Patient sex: M
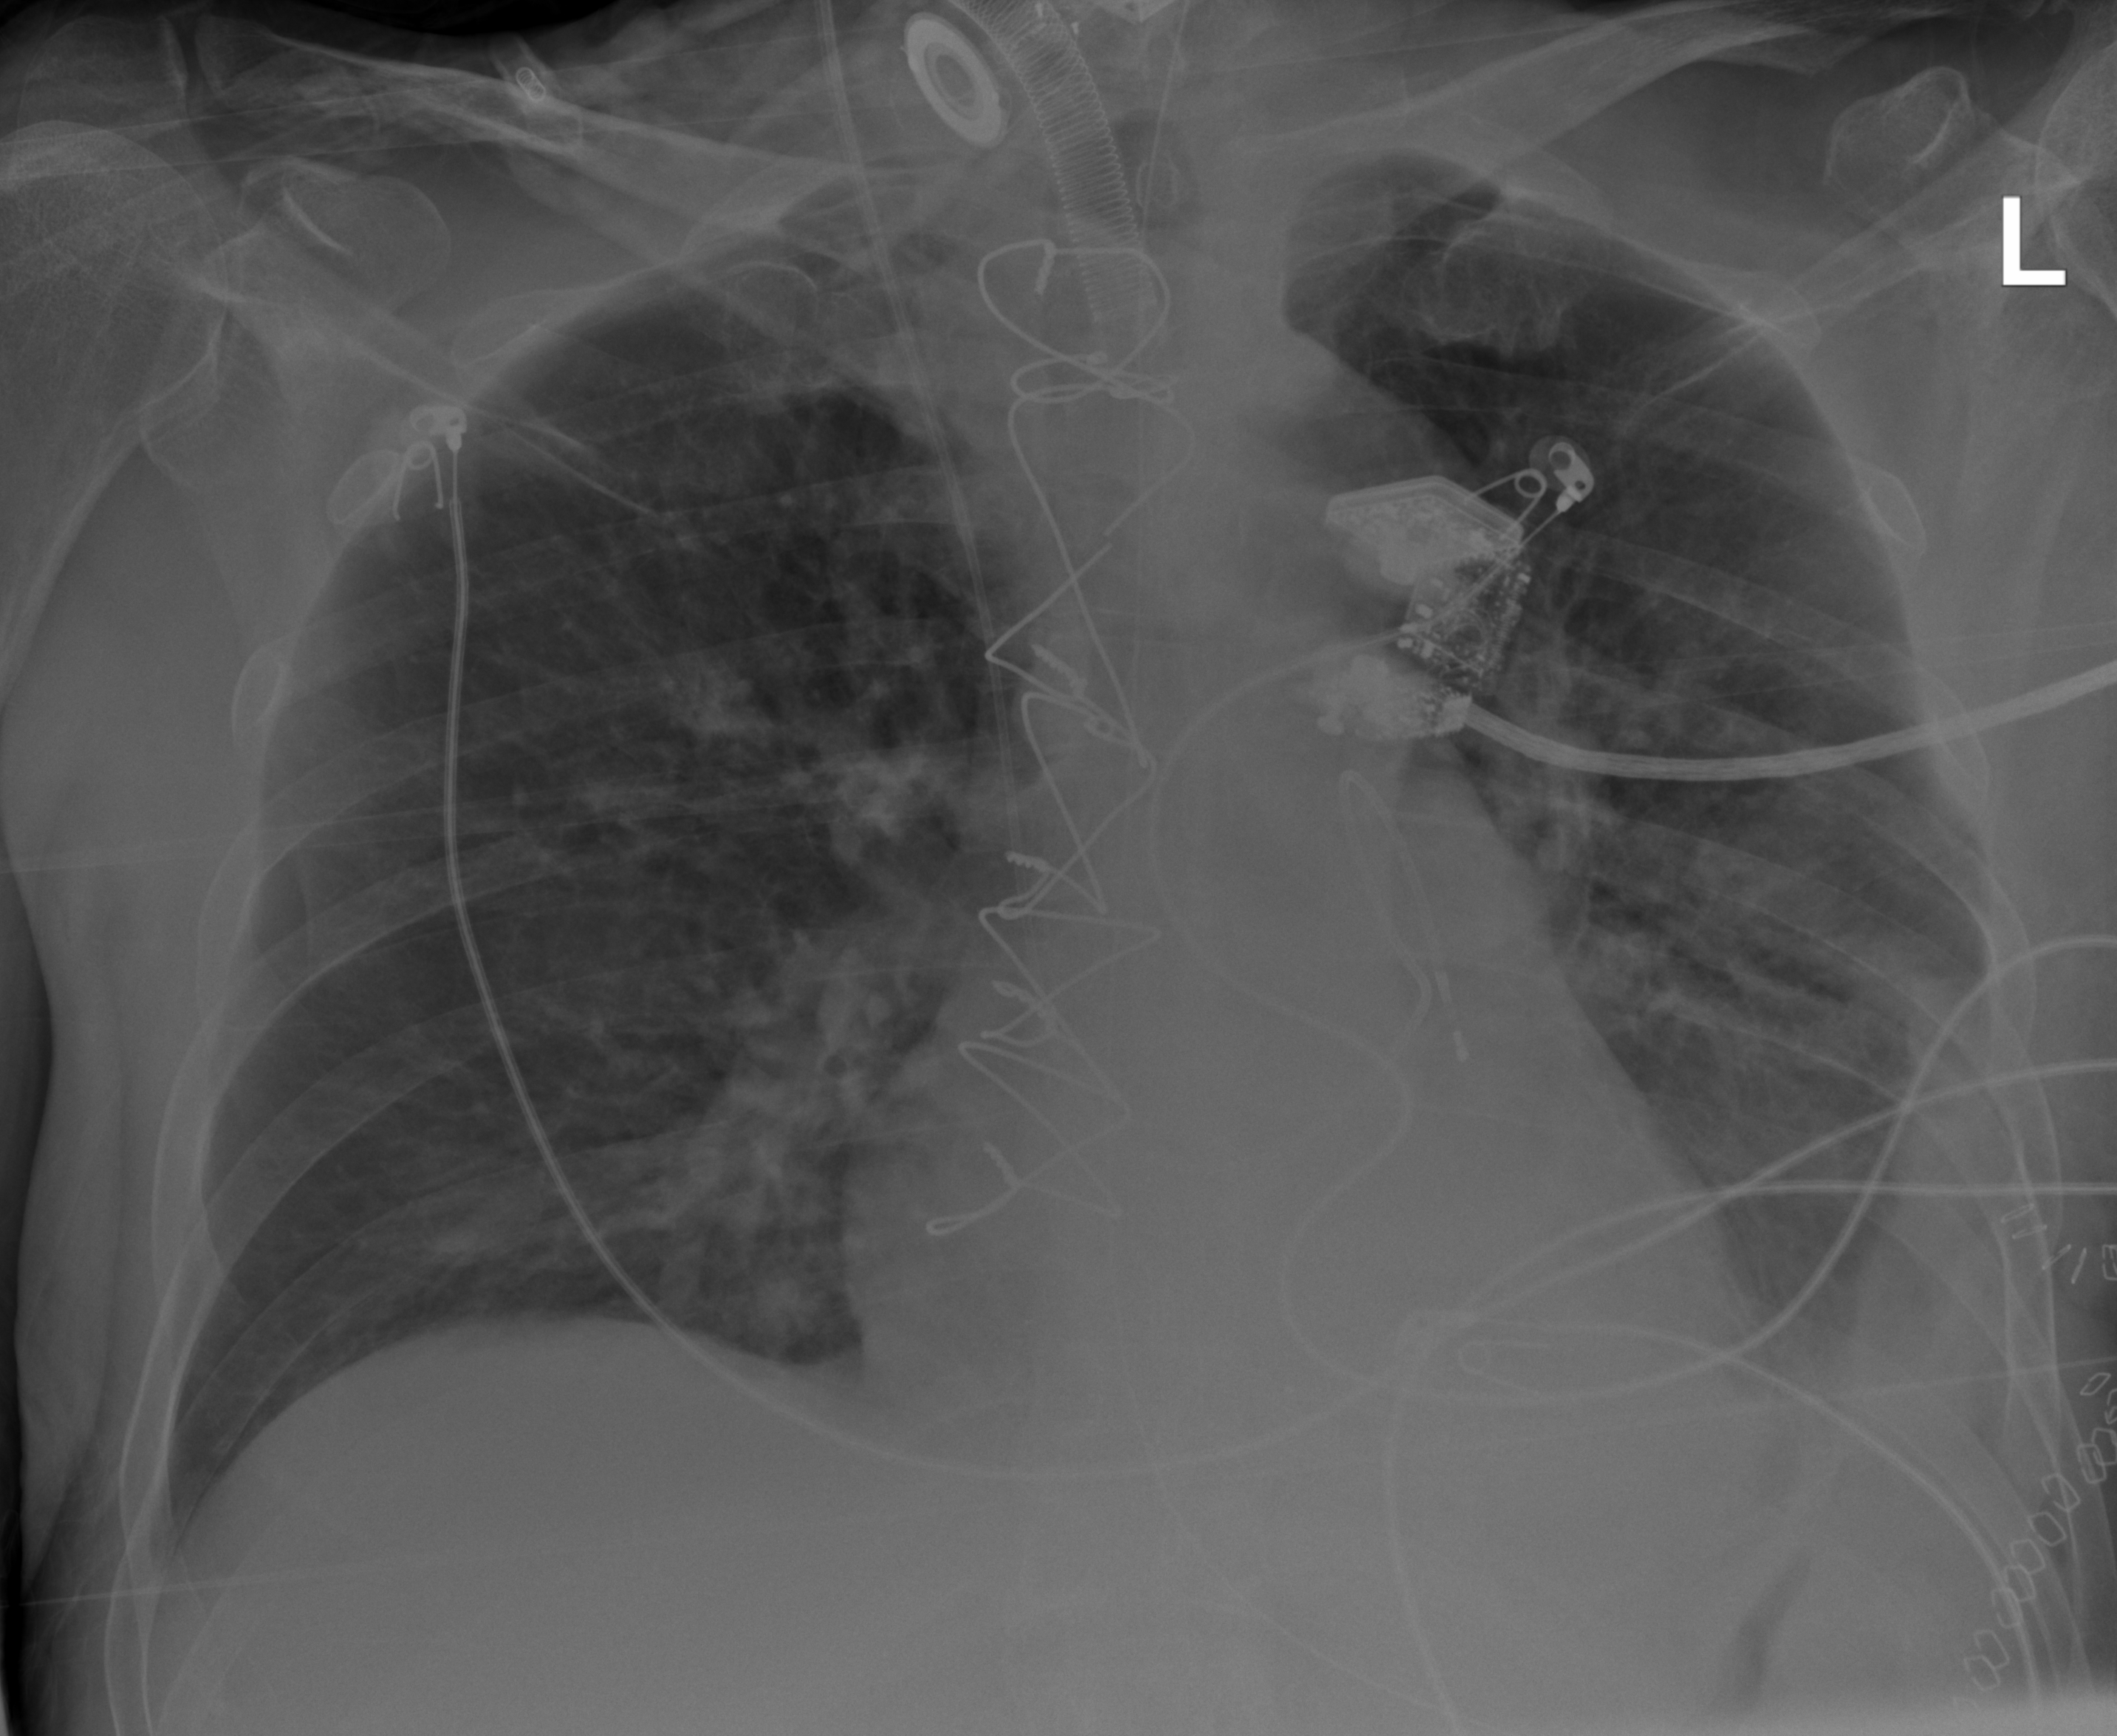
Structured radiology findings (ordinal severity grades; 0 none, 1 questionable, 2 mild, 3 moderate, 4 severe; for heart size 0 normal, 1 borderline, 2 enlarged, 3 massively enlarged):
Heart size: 1
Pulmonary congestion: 2
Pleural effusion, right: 0
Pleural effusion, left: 2
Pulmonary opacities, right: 2
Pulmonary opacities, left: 3
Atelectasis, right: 0
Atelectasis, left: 3